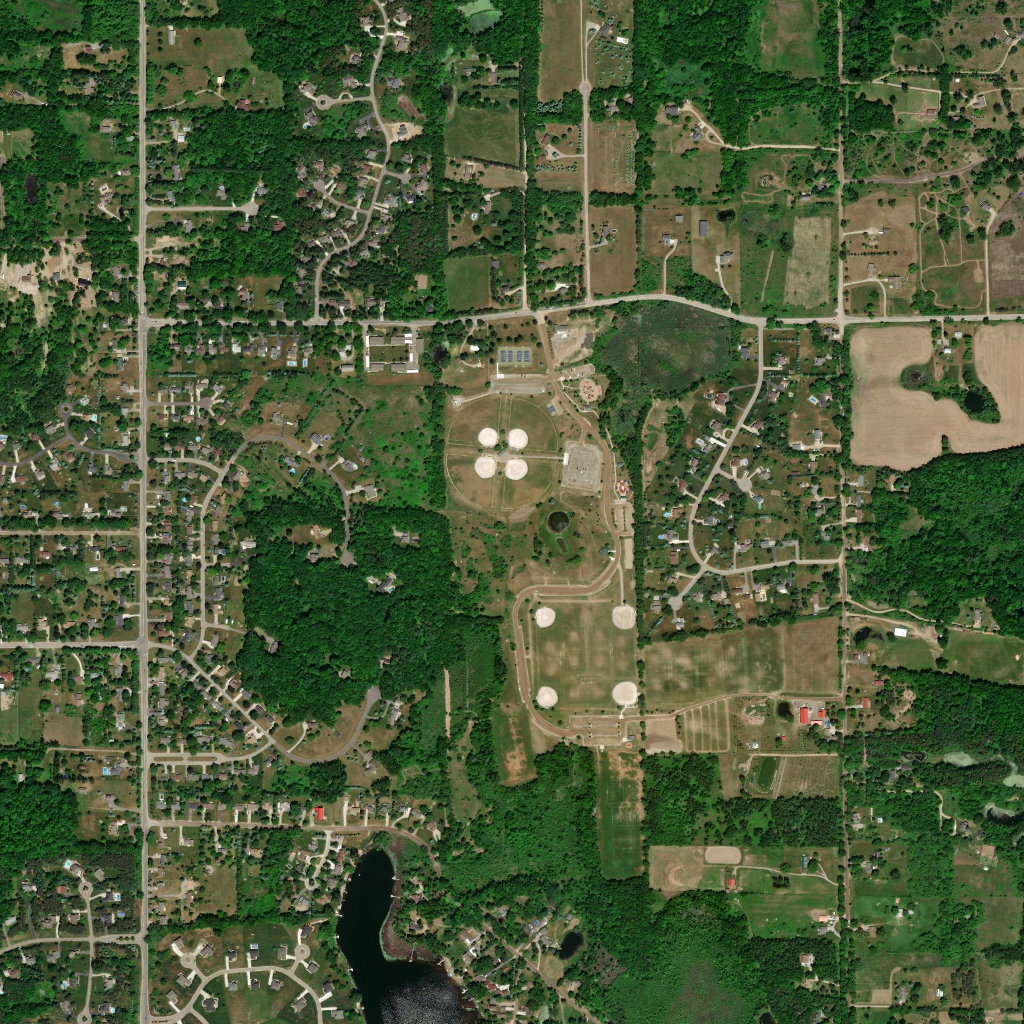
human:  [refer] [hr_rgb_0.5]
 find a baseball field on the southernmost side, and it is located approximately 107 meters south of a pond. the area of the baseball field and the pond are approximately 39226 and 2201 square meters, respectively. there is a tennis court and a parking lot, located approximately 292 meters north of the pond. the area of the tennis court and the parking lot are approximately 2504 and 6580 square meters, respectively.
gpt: <box>[[52, 59, 62, 69, 0]]</box>